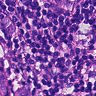
Metastatic tissue present: yes